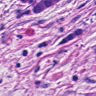
Metastatic tissue present: yes